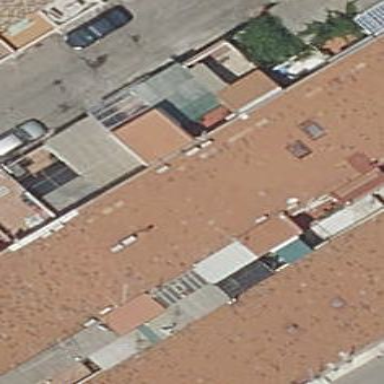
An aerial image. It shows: Terrace building.